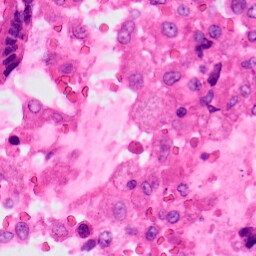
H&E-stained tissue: Lung